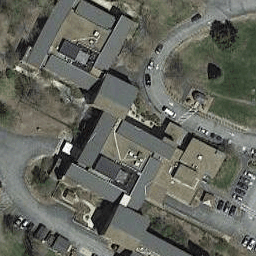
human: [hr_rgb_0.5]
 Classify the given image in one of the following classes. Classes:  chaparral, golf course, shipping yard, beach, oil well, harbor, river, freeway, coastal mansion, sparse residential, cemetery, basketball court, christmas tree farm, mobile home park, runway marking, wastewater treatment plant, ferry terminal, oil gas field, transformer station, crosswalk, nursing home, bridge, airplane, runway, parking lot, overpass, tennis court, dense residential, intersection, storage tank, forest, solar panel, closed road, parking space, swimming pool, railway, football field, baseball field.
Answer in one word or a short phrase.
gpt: nursing home